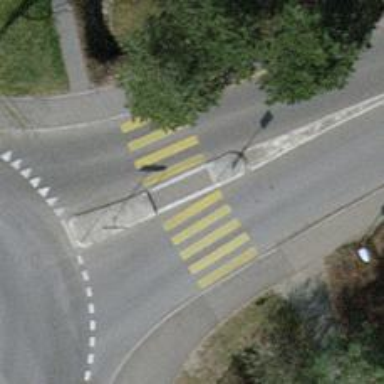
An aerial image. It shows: Marked road crossing with pedestrian island.